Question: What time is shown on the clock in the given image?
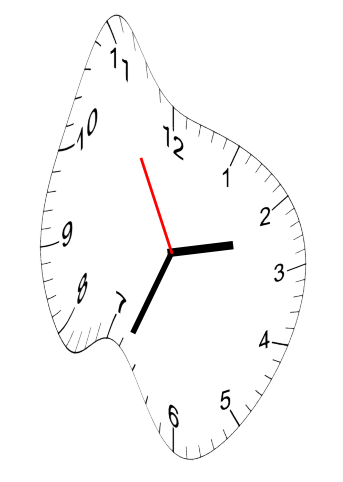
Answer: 02:33:55